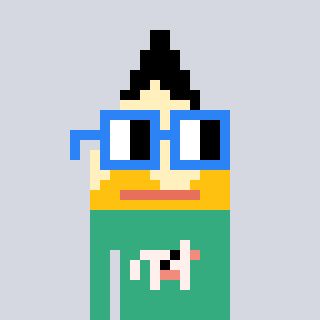
a pixel art character with square blue glasses, a pencil-shaped head and a teal-colored body on a cool background